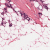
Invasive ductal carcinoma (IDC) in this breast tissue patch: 1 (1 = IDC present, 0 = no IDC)